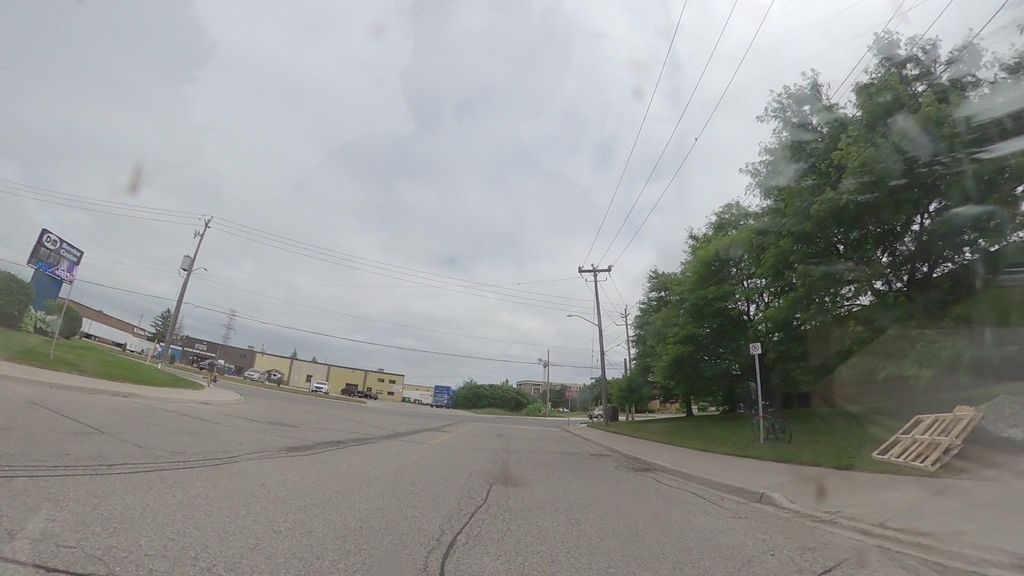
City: kitchener-waterloo